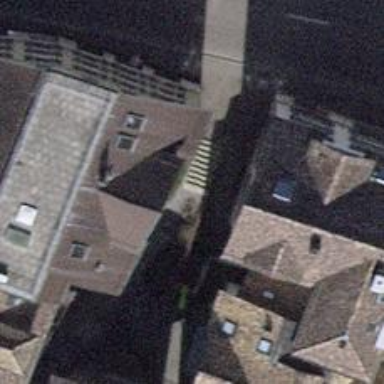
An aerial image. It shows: Road with steps.